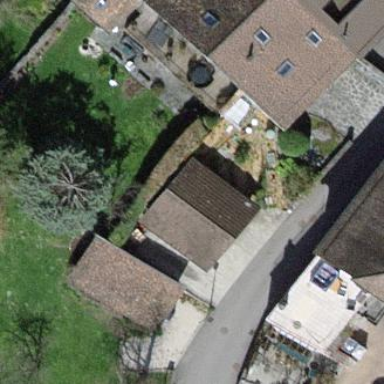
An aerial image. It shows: Garage building.